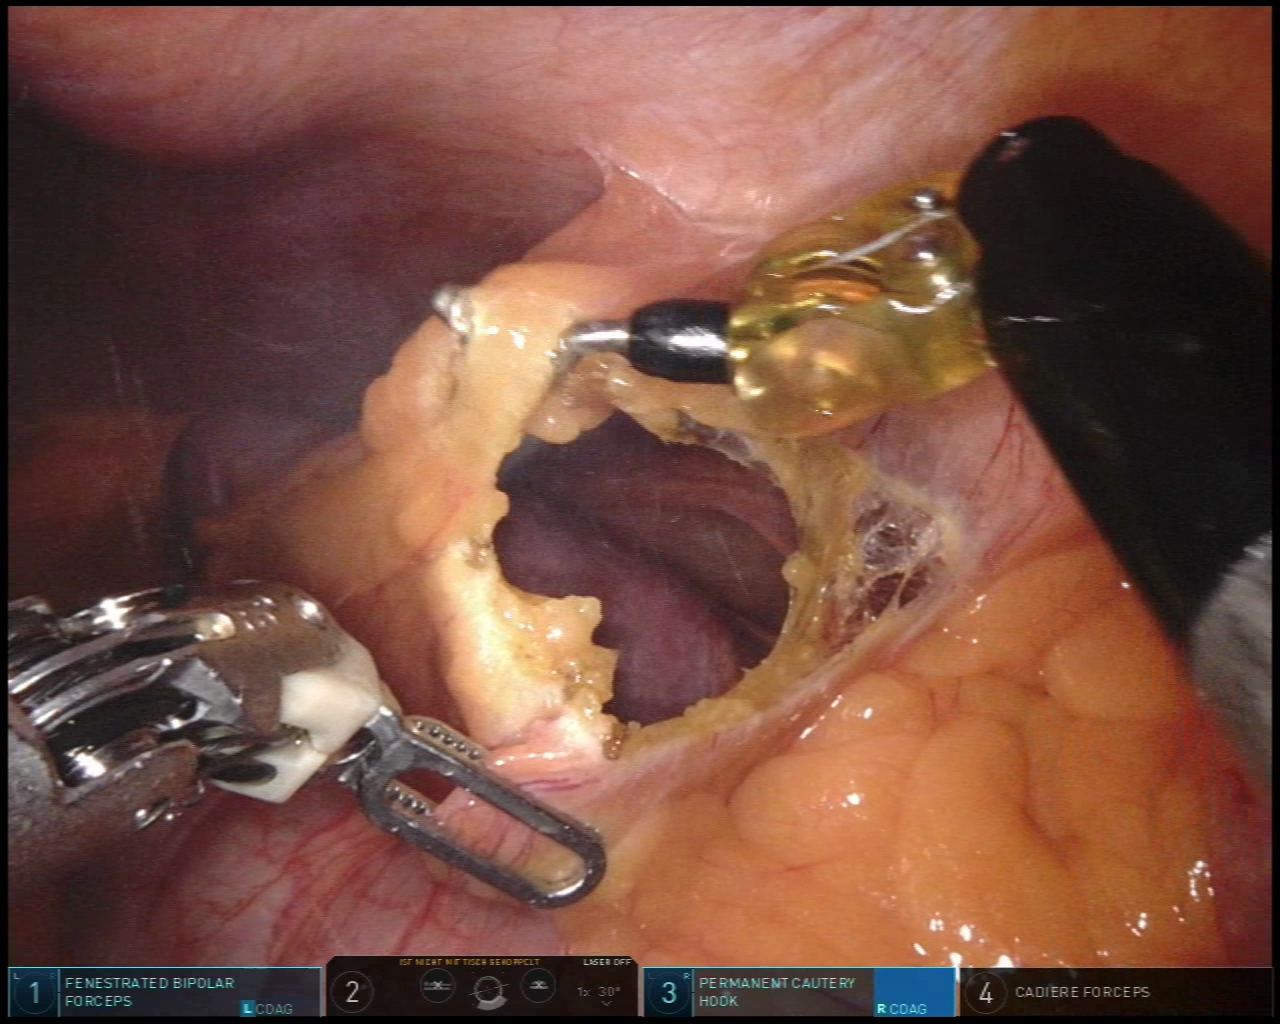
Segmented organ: spleen
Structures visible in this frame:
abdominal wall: yes
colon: yes
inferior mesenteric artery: no
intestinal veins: no
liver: no
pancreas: no
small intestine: no
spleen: yes
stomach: no
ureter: no
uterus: no
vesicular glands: no